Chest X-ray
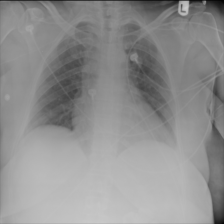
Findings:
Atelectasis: negative
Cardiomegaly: negative
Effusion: negative
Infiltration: negative
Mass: negative
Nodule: negative
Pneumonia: negative
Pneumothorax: negative
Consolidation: negative
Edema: negative
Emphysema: negative
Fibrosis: negative
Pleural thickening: negative
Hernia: negative